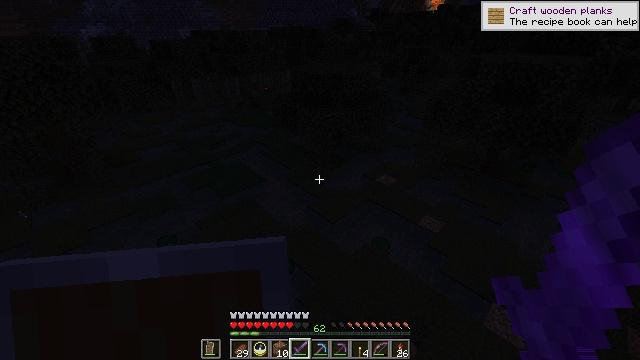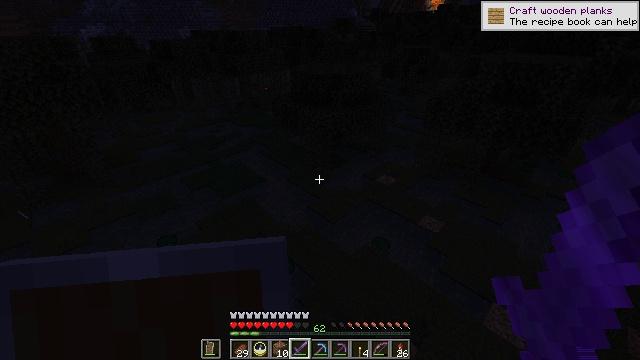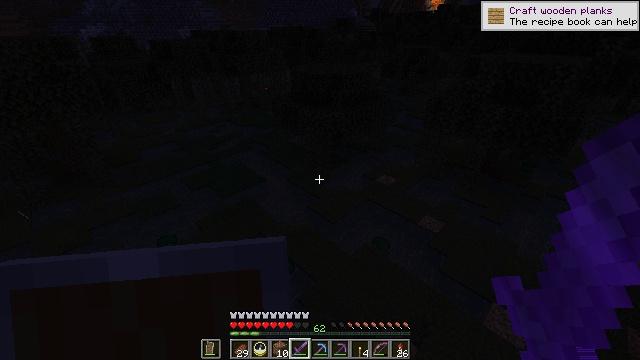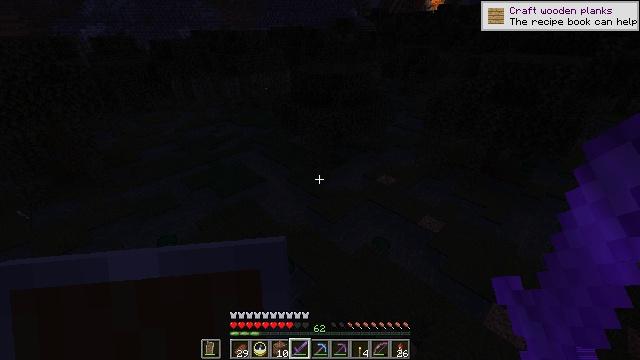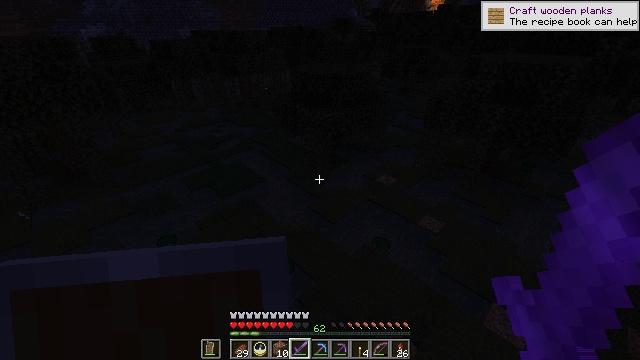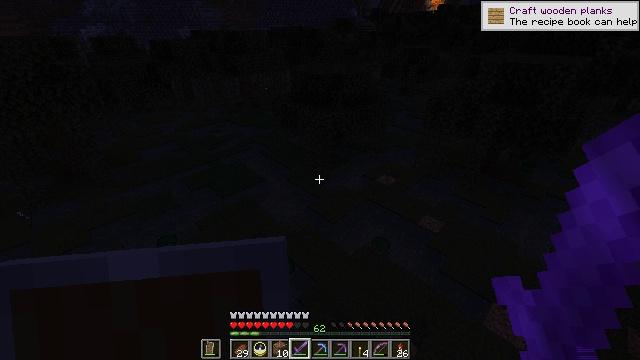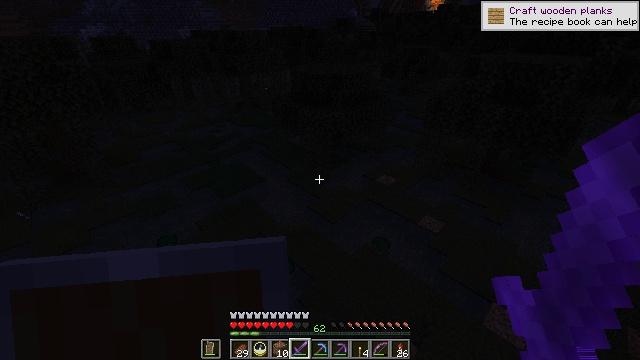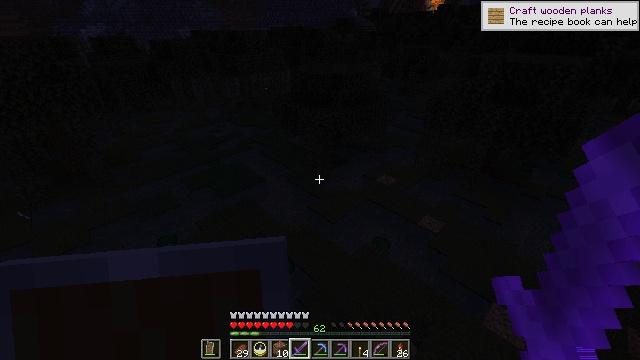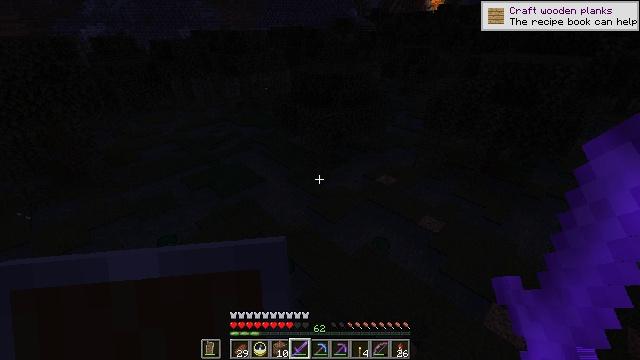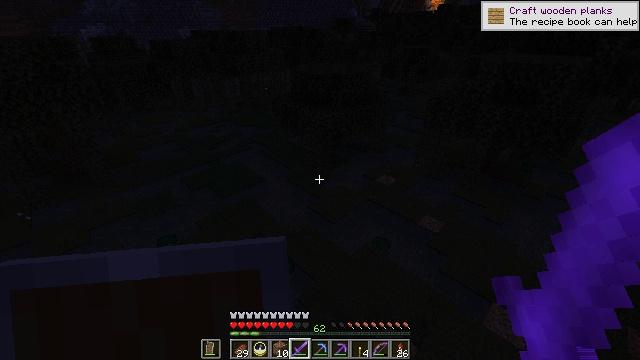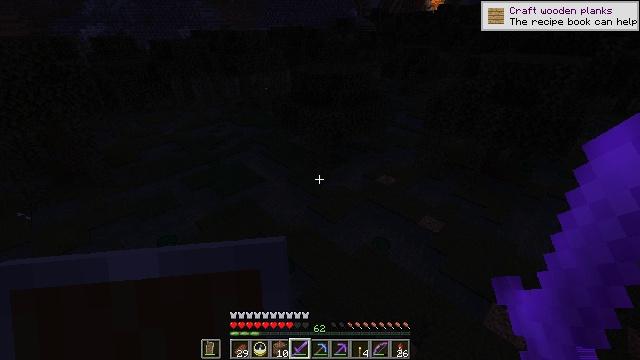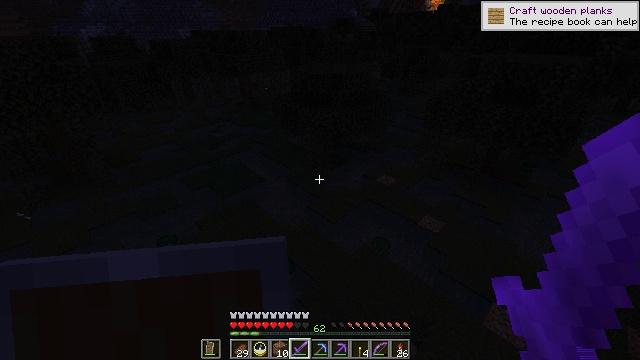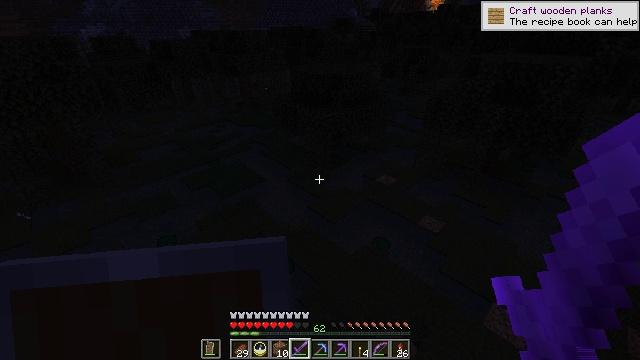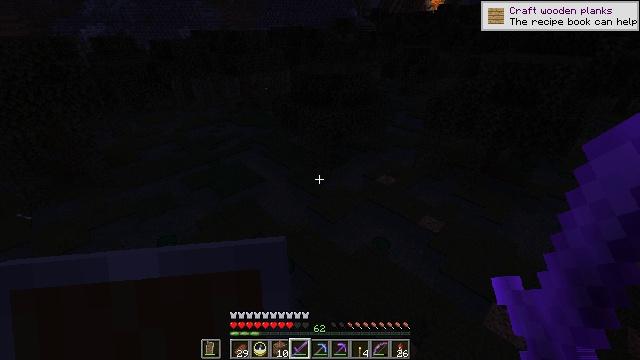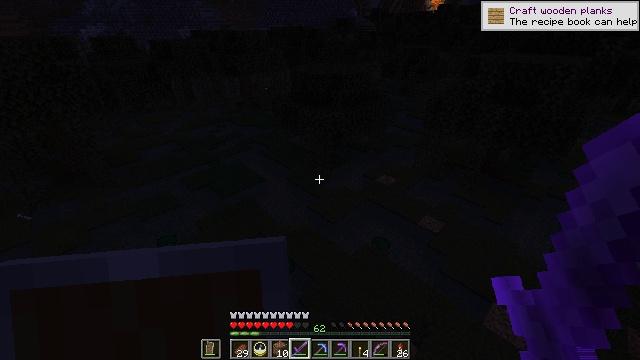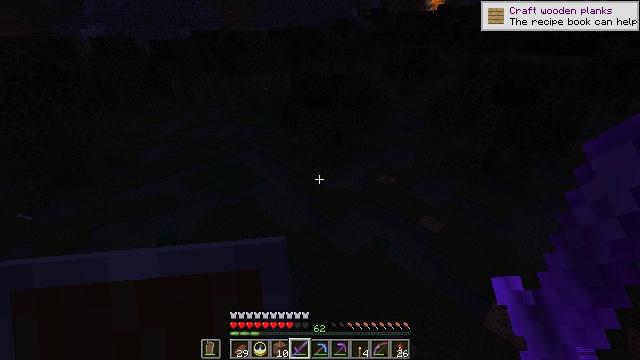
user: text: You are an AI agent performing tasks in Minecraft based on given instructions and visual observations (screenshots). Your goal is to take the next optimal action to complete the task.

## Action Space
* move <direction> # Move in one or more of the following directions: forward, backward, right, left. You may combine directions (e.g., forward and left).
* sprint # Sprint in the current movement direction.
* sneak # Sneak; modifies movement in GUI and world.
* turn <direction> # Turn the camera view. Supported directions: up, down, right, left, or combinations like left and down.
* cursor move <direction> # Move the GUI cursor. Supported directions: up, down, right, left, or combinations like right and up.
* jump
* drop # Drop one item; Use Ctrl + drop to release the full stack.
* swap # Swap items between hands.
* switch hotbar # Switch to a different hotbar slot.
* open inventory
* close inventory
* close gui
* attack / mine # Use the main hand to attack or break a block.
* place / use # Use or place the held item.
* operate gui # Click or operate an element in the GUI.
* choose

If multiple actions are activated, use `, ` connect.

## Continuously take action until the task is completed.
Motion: motion action
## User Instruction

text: Hunt a slime.
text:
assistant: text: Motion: no_op
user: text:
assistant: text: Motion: no_op
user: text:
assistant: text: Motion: no_op
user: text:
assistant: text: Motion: no_op
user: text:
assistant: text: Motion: no_op
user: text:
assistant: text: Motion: no_op
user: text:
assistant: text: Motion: no_op
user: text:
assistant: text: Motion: no_op
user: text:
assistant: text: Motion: no_op
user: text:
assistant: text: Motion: no_op
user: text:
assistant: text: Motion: no_op
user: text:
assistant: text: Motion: no_op
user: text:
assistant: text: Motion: no_op
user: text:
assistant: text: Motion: no_op
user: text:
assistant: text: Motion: no_op
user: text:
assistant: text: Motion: no_op
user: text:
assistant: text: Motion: no_op
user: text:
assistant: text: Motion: no_op
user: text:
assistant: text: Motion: no_op
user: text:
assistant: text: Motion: no_op
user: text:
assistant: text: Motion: no_op
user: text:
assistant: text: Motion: no_op
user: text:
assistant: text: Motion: no_op
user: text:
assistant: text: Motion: no_op
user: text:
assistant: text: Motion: no_op
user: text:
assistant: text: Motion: no_op
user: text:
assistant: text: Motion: no_op
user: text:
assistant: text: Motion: no_op
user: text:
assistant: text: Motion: no_op
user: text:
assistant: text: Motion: no_op